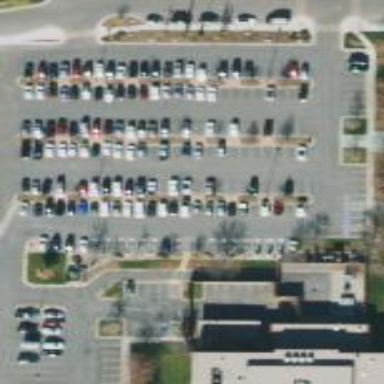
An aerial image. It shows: Parking area.